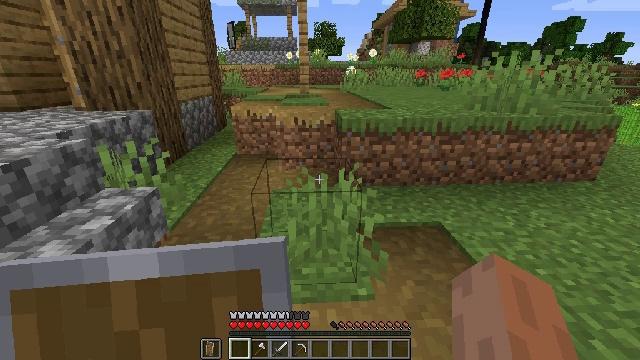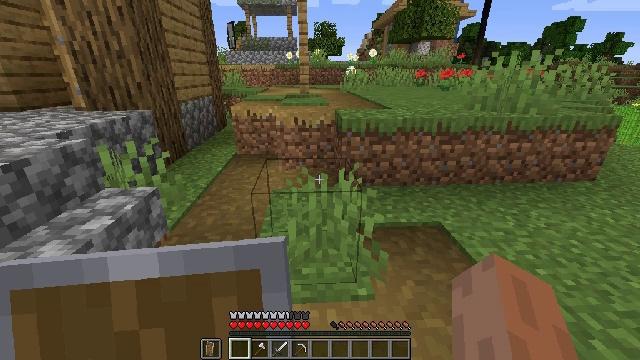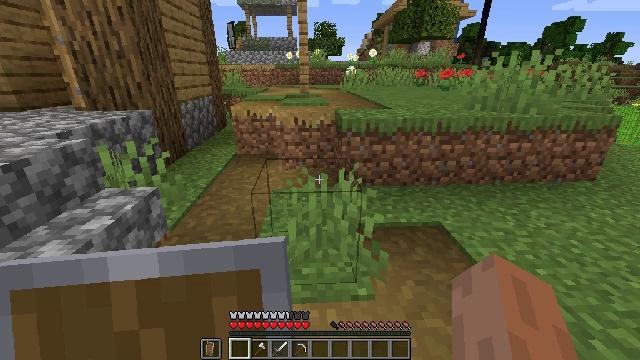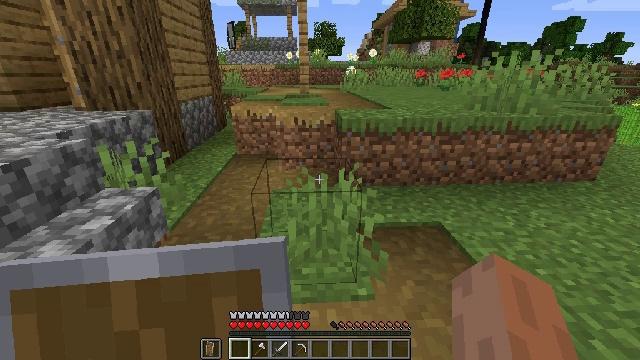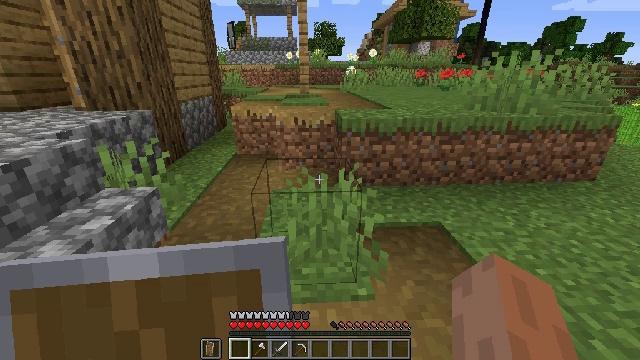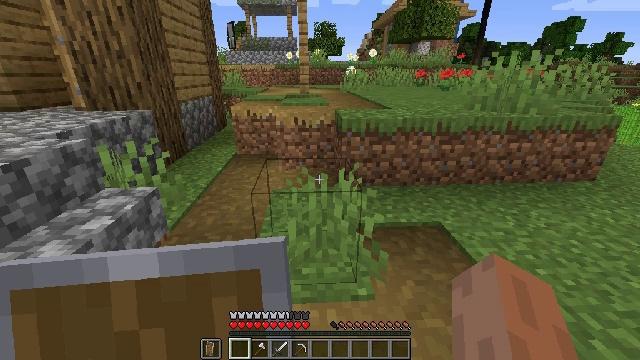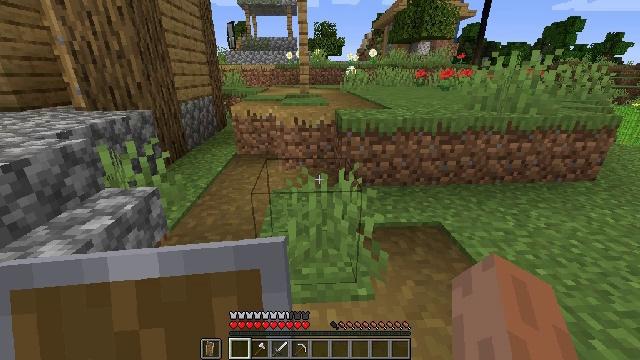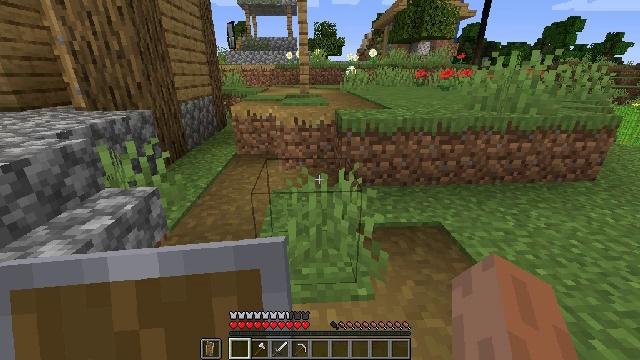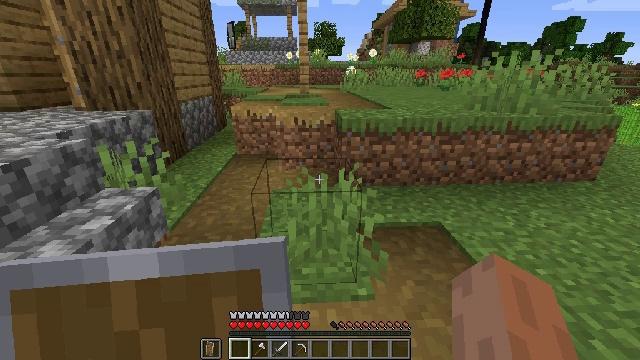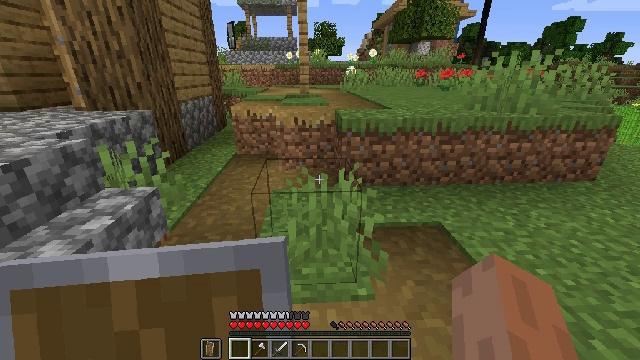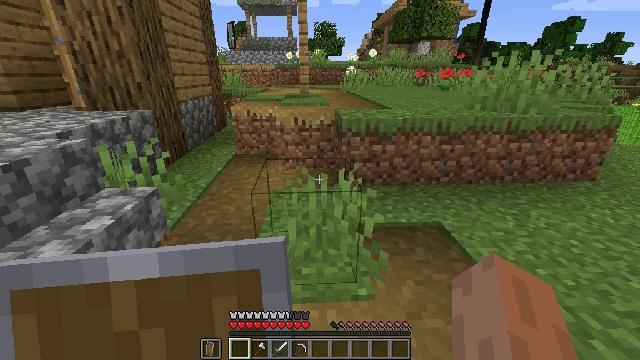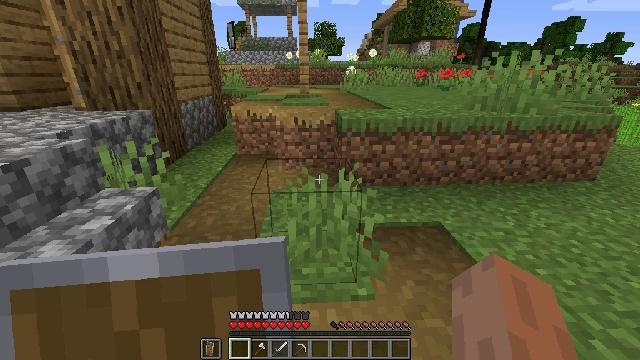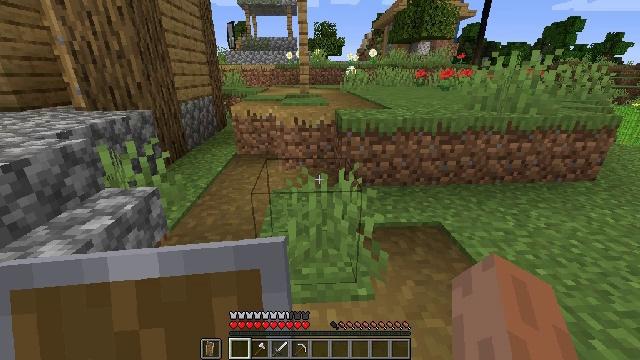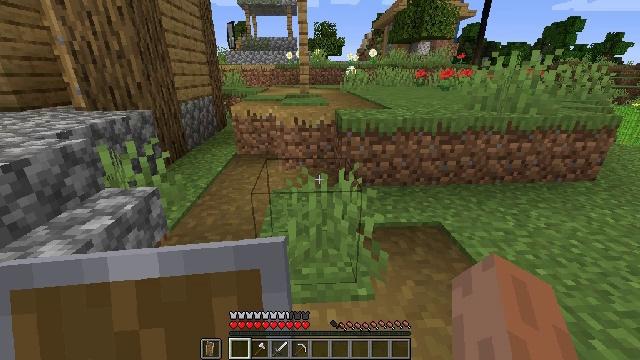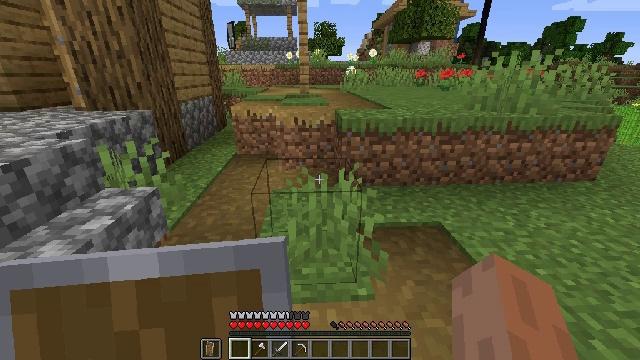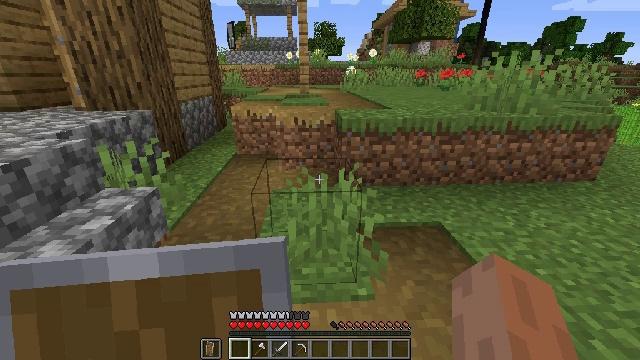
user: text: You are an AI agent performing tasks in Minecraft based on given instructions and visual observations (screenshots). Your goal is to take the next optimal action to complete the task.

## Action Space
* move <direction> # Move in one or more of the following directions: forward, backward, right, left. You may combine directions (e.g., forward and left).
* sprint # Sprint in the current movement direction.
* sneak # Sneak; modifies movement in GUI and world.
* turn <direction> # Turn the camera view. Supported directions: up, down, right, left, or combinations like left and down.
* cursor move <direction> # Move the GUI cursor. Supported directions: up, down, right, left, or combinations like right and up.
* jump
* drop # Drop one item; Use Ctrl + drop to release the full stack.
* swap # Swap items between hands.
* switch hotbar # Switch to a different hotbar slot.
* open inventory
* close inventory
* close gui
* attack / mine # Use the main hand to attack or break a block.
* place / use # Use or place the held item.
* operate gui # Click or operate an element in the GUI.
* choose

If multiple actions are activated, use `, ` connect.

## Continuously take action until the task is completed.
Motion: motion action
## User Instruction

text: craft item air
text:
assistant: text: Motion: no_op
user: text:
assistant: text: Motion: no_op
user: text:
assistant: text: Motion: no_op
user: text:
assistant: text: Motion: no_op
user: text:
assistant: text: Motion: no_op
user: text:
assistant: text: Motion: no_op
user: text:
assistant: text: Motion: no_op
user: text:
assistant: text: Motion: no_op
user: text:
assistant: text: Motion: no_op
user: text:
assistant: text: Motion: no_op
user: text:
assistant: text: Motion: no_op
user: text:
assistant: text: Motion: no_op
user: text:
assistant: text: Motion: no_op
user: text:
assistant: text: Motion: no_op
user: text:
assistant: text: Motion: no_op
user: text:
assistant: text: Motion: no_op
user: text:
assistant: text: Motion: no_op
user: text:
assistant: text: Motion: no_op
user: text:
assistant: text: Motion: no_op
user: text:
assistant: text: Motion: no_op
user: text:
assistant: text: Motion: turn right
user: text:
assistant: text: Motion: no_op
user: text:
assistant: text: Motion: turn down
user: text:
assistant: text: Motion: turn left
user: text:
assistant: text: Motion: no_op
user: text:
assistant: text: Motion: turn left
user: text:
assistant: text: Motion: turn left and up
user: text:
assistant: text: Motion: turn left and up
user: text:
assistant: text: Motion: turn left and up
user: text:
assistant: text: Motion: move right, turn left and up